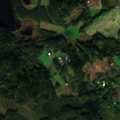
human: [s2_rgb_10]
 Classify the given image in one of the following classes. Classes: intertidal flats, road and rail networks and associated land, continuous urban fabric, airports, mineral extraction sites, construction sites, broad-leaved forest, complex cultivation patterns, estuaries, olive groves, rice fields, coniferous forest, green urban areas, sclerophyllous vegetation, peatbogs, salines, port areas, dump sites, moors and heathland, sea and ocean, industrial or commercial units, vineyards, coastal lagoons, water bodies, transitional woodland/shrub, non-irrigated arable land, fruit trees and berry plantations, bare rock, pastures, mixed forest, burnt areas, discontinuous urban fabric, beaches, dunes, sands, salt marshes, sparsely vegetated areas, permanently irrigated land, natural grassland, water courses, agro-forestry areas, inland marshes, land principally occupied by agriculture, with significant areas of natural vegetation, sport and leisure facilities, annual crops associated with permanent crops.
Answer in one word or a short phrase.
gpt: land principally occupied by agriculture, with significant areas of natural vegetation, coniferous forest, mixed forest, water bodies